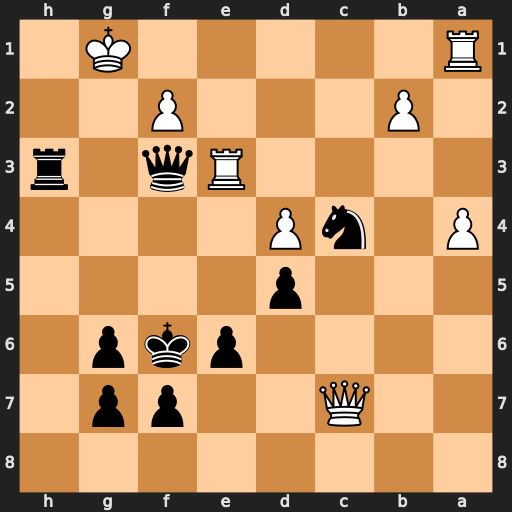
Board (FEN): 8/2Q2pp1/4pkp1/3p4/P1nP4/4Rq1r/1P3P2/R5K1
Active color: b
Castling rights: -
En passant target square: -
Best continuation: Qh1#